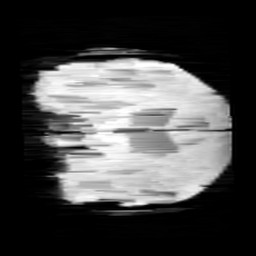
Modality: minIP
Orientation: coronal
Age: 12
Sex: male
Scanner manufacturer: siemens
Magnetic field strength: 3 T
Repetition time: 0.027 s
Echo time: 0.02 s